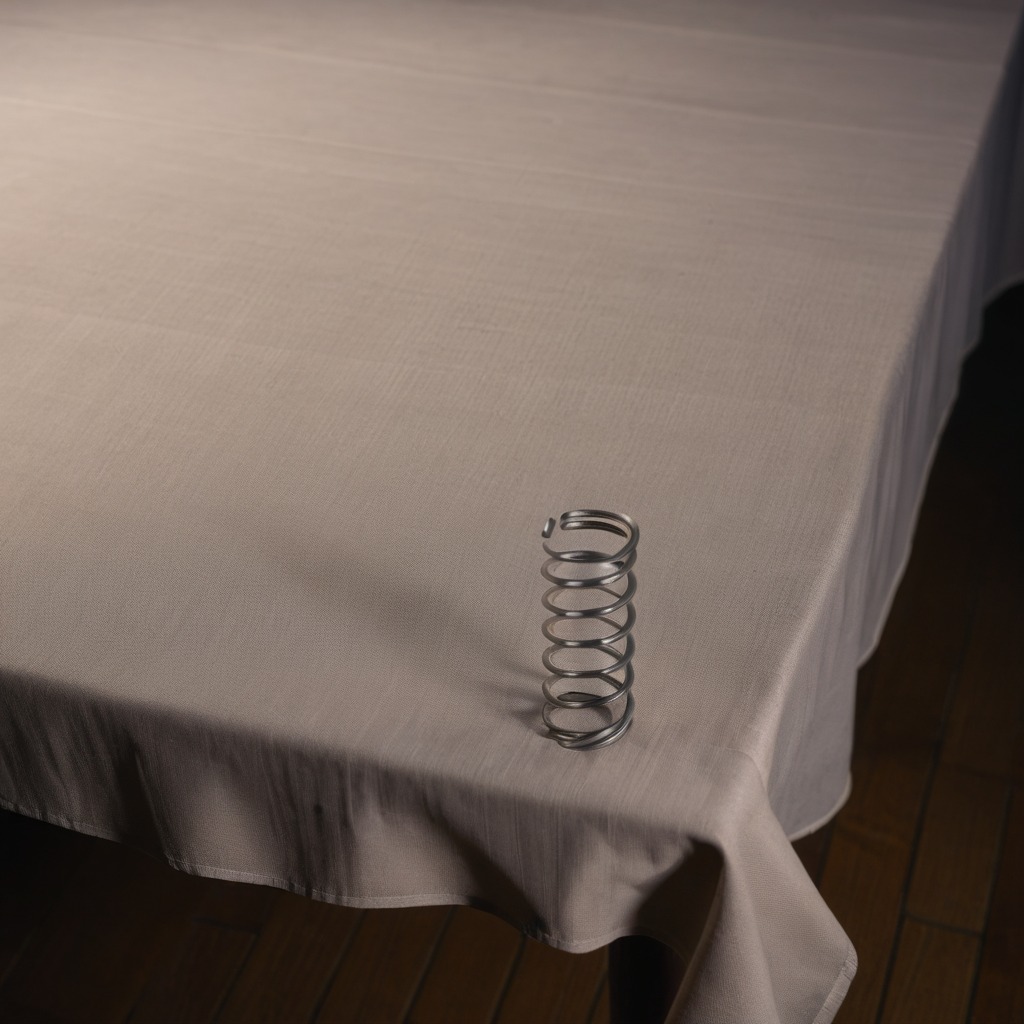
A coiled metal spring lies on the wooden table.